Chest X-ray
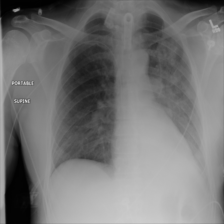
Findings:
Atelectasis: negative
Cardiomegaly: negative
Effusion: negative
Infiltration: positive
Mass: negative
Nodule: negative
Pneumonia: negative
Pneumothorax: negative
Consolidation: negative
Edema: negative
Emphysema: negative
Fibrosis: negative
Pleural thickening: negative
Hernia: negative